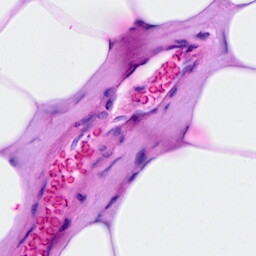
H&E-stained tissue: Breast